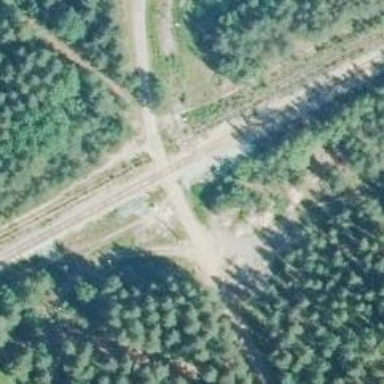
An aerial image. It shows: Railway crossing with lights and saltire markings.